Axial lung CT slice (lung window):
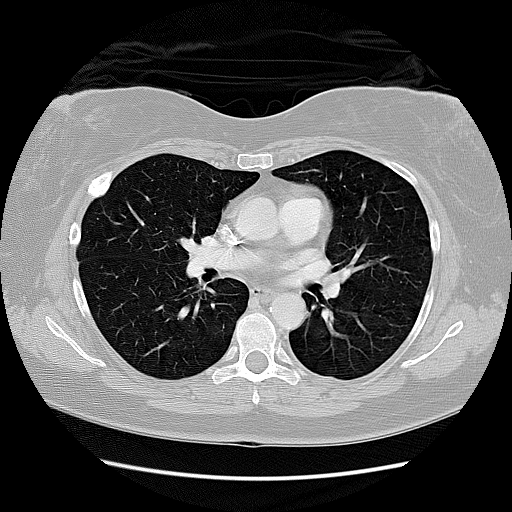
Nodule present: no